【题型】填空题　【知识点】解析几何　【难度】easy
已知$\triangle ABC$的顶点$A(4,-2)$，$AB$边上的中线$CF$所在直线的方程为$2x-y+5=0$，若$AC$边上的高$BE$所在直线的方程为$x-2y-5=0$，则点$B$的坐标为\underline{\qquad\qquad}.
【解答】
\raggedright
\textbf{【答案】}$(-15,-10)$
\textbf{【分析】}设$B(m,n)$，满足$AC$边上的高$BE$所在直线方程$x-2y-5=0$；将$AB$中点$M$坐标代入$CF$方程；两方程联立可求得$B$点坐标.
\textbf{【解析】}设$B(m,n)$，代入$AC$边上的高$BE$所在直线的方程得：$m-2n-5=0$，
$\because AB$的中点$M$坐标为$\left(\dfrac{m+4}{2},\dfrac{n-2}{2}\right)$，代入$CF$方程为：$2\times\dfrac{m+4}{2}-\dfrac{n-2}{2}+5=0$，
即$2m-n+20=0$，
联立得$\begin{cases}
m-2n-5=0 \\
2m-n+20=0
\end{cases}$，解得：$\begin{cases}
m=-15 \\
n=-10
\end{cases}$，$\therefore B(-15,-10)$.
故答案为：$(-15,-10)$

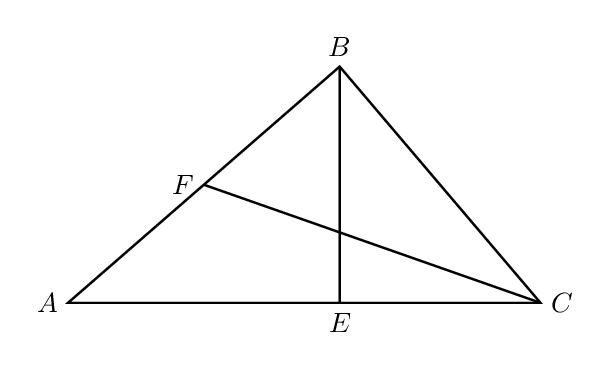